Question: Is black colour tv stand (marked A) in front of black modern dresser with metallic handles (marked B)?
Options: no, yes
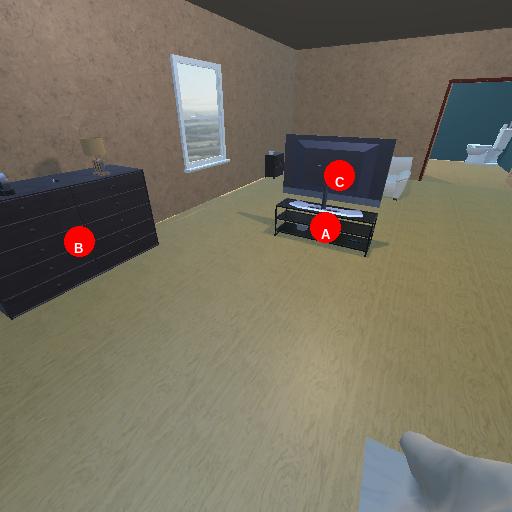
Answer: no